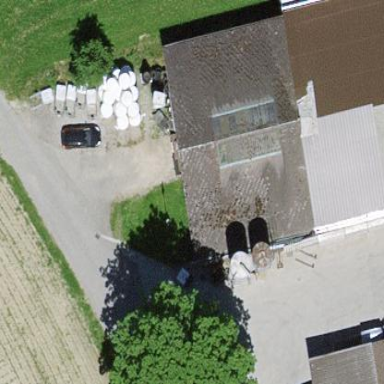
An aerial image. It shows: Barn.